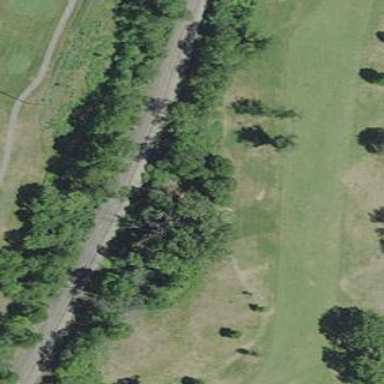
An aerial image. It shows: Grassy area designated as golf fairway.